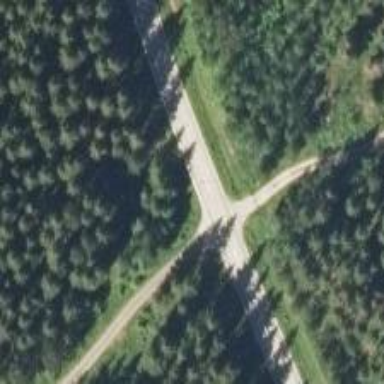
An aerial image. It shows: Road with "give way" sign.